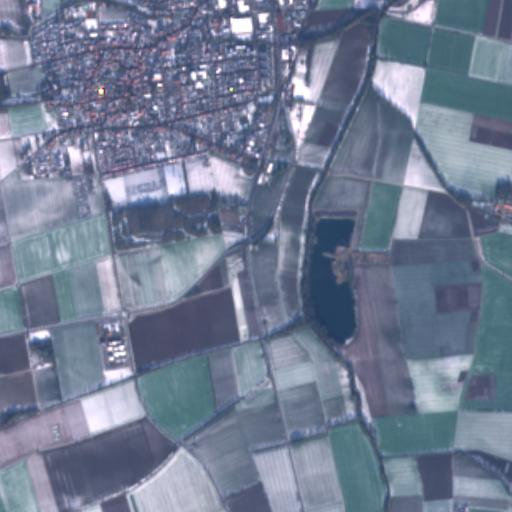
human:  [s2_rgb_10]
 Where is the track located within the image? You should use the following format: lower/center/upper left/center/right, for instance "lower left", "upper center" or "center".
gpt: The track is located in the upper left of the image.
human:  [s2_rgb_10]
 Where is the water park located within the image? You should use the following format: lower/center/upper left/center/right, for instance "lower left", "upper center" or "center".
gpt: The water park is located in the upper left of the image.
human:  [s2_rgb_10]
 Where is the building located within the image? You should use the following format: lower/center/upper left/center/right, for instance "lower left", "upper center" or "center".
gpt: There is no building in the image.